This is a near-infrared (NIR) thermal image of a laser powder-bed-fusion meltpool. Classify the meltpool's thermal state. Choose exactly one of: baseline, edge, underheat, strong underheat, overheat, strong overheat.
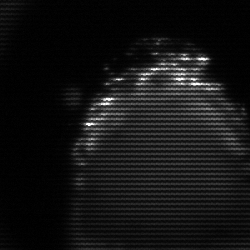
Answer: edge